Interaction volume radius: 10 \u00c5
Interaction volume height: 30 \u00c5
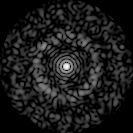
Disorder parameter: 0.8266